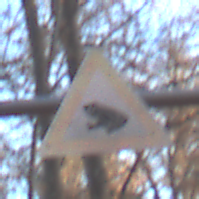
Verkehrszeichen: AmphibienwanderungRechts
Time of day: SunriseSunset
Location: Outdoor (Nature)
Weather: Clear
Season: Autumn
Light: Natural